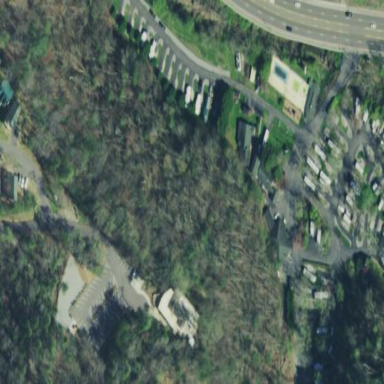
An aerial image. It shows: Campsite for tourism.